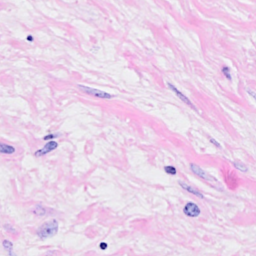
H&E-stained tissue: Breast